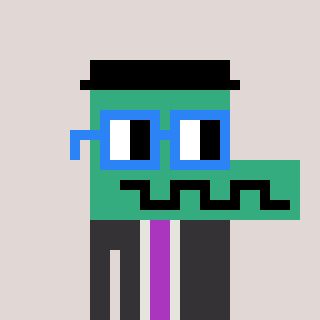
a pixel art character with square blue glasses, a crocodile-shaped head and a grayscale-colored body on a warm background